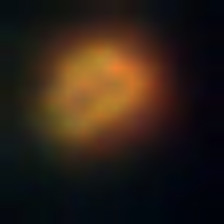
Taxon: NanoPlankton
Group: Other